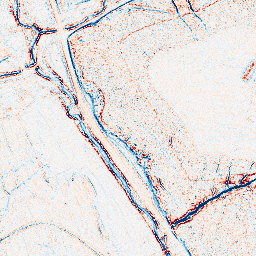
Category: edge_preserving
Decomposition family: anisotropic_diffusion
Decomposition parameters: iterations: 5
kappa: 100
gamma: 0.1
Upsampling method: bicubic
Upsampling parameters: scale: 2
Upsampling scale: 2